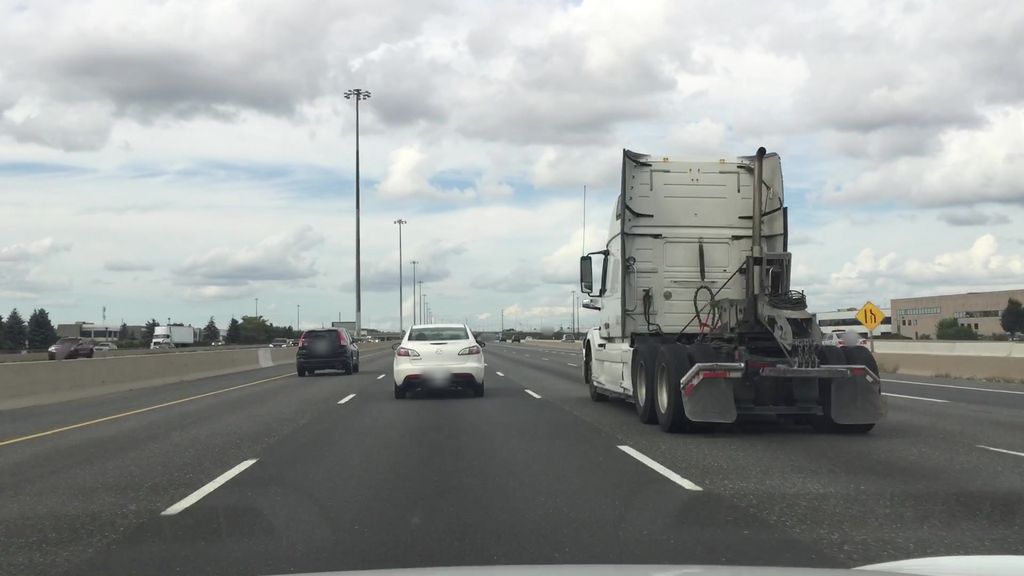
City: toronto